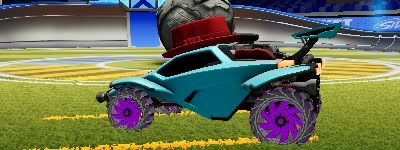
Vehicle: octane